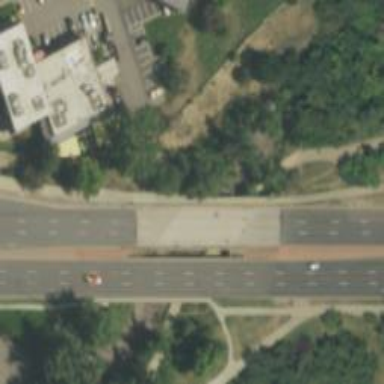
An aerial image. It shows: Primary highway bridge with separate sidewalks.